Interaction volume radius: 5 \u00c5
Interaction volume height: 10 \u00c5
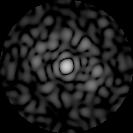
Disorder parameter: 0.8781